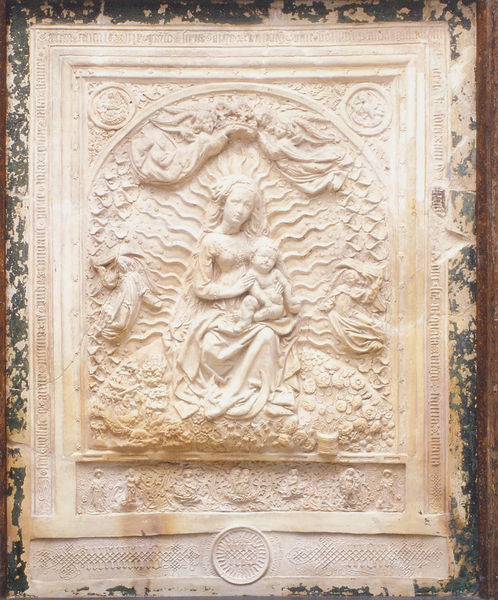
Titel: Maria mit Kind als Himmelskönigin (Mittelteil des Sutthausener Hausaltärchens
Künstler: Judocus Vredis
Institution: Münster, Westfälisches Landesmuseum für Kunst und Kulturgeschichte
Schlagwörter: himmel, weiß, blumen, frau, marmor, schwarz, blüten, ornament, wand, bibel, stein, erde, sitzend, kind, krone, rund, engel, relief, hocke, platte, strahlen, hocken, heiligenschein, nimbus, christus, jesus, krönung, baldachin, maria, madonna, gewandfalten, mamor, jesuskind, tondi, strahlenkranz, flachrelief, blumenteppich, steinhau, steahlen